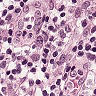
Metastatic tissue present: no